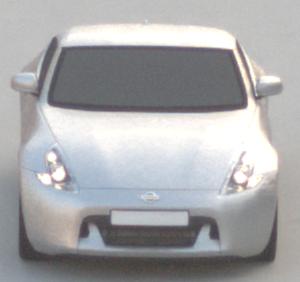
Make: Nissan
Model: 370Z Coupé
Detailed model: 370Z (Z34) Coupé
Model produced from: 2009/12
Model produced until: 2013/03
Doors: 3
Color: white
Road condition: dry road
Daytime: sunrise or sunset
Contrast: low contrast